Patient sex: M
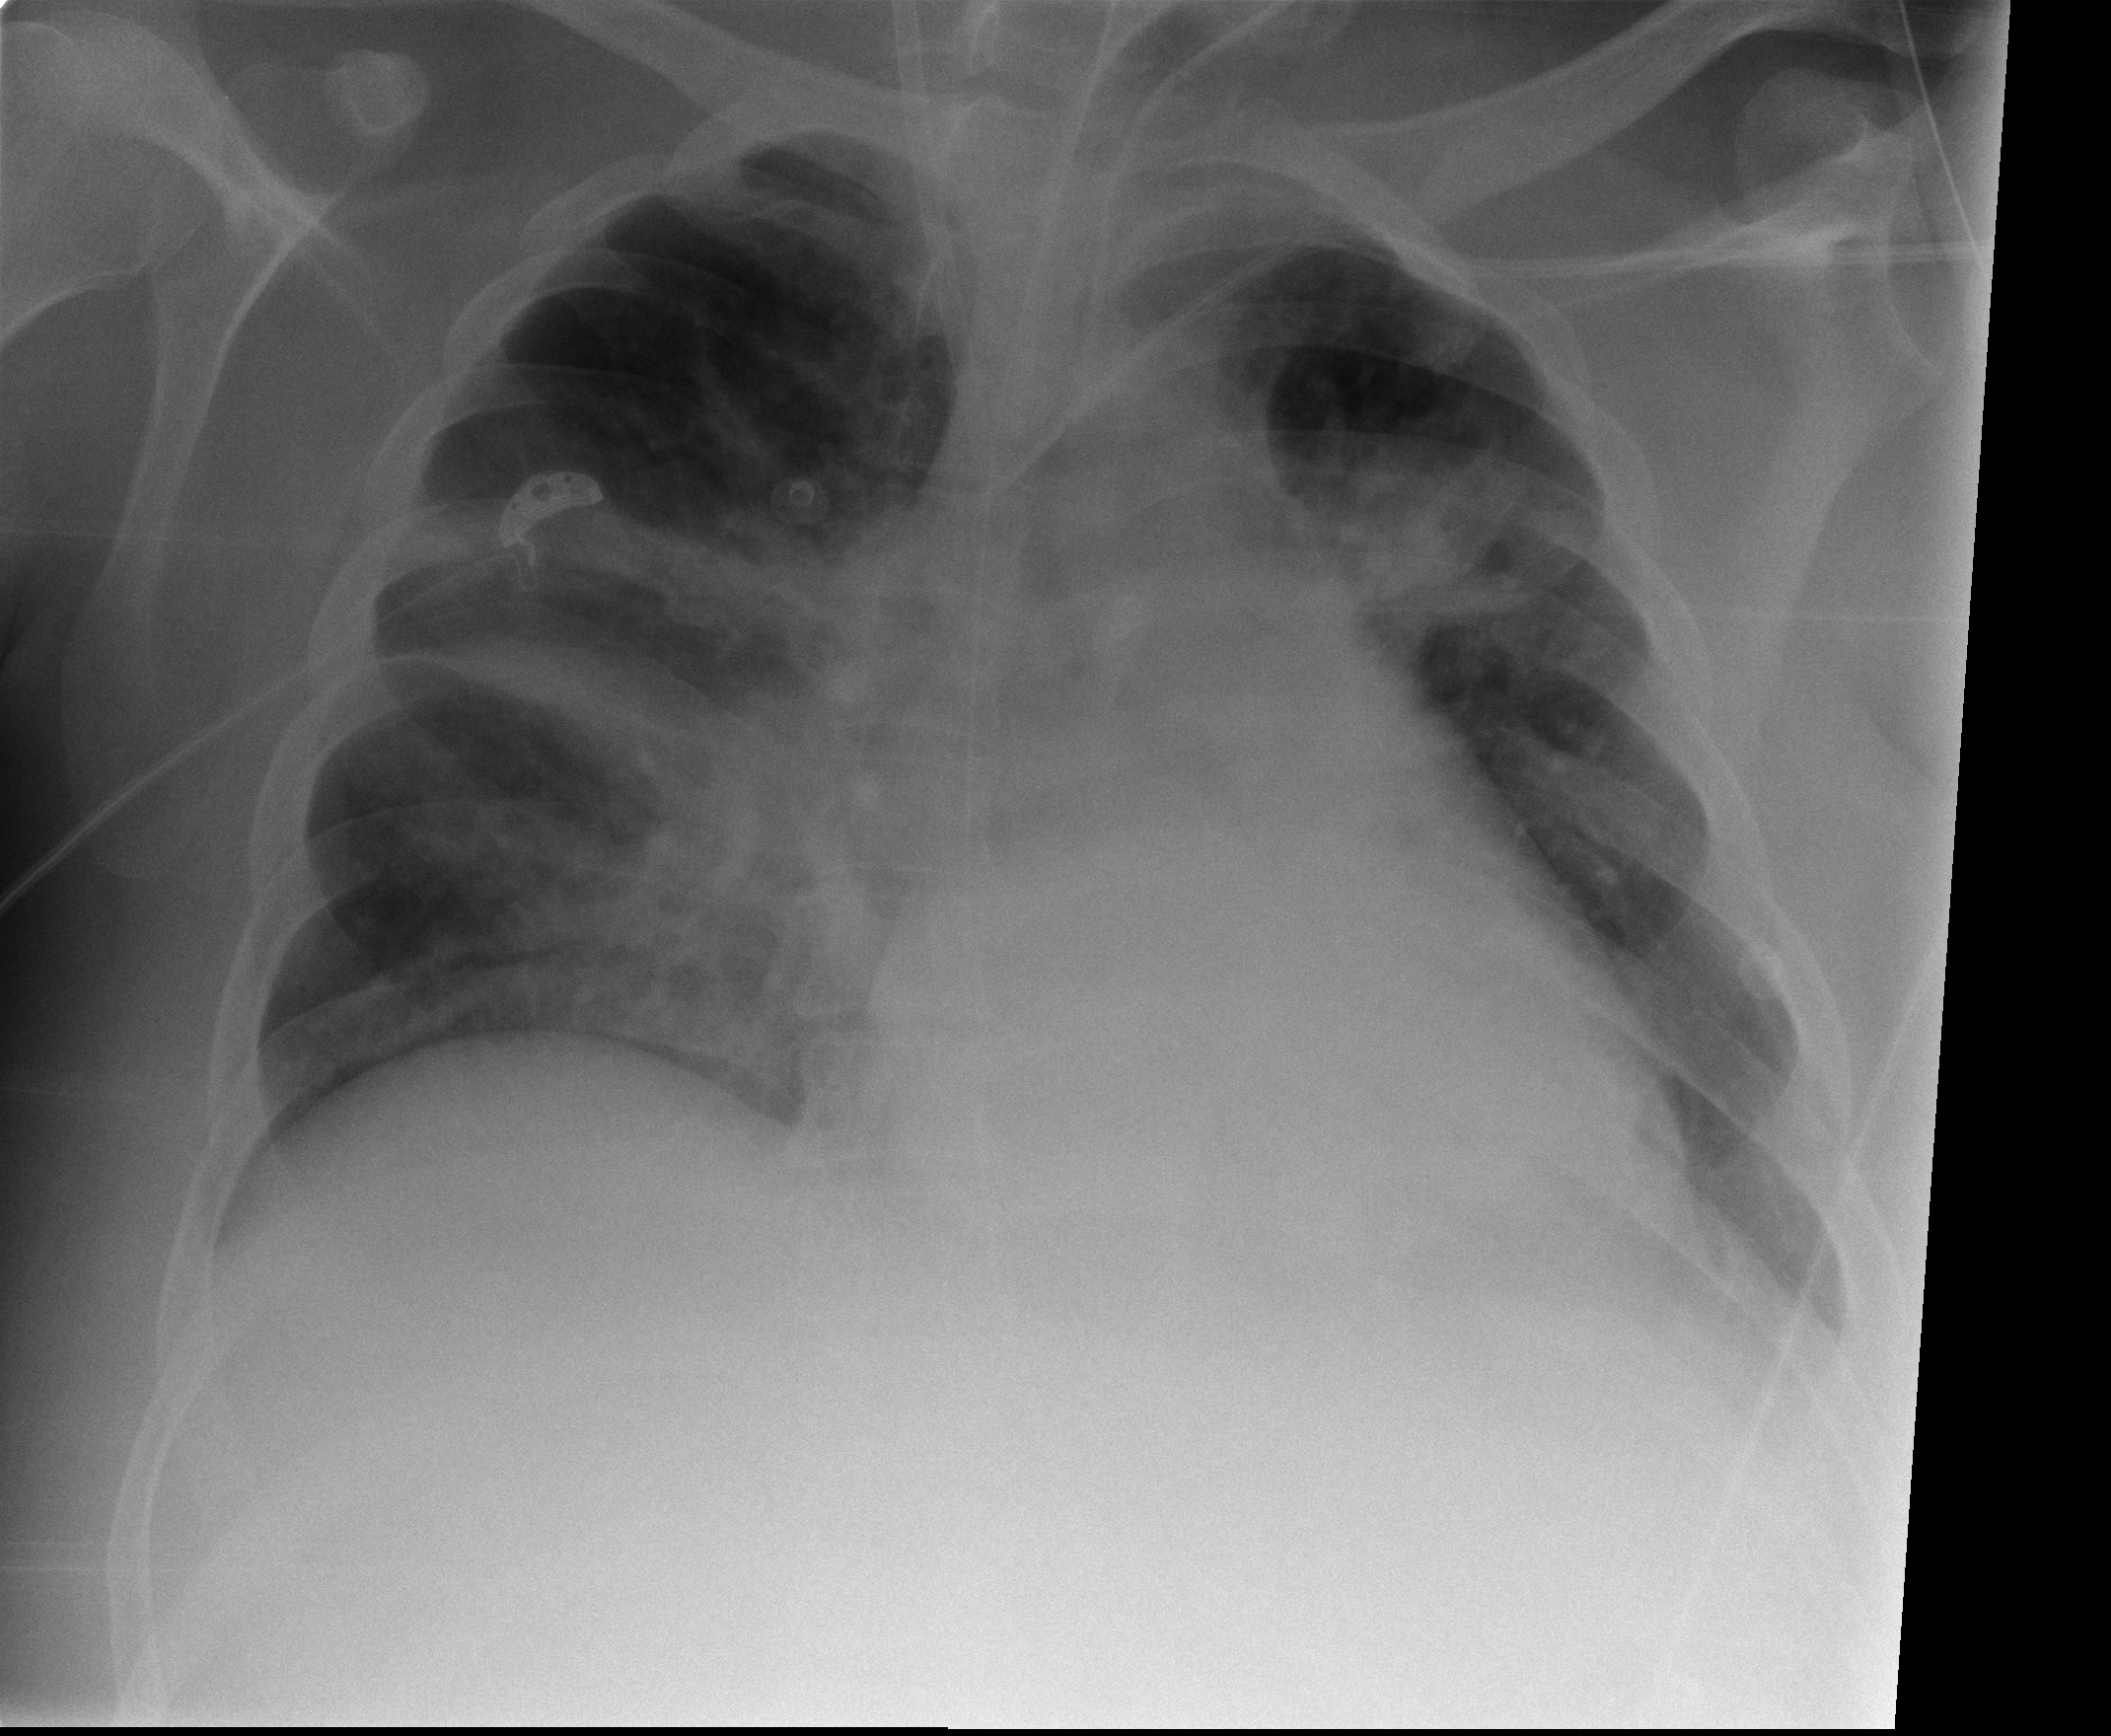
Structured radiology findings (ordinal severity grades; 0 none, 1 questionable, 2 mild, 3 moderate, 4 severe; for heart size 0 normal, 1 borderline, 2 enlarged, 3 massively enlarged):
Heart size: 0
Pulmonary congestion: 3
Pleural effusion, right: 1
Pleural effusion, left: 2
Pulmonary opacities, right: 3
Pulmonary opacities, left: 3
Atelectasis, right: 2
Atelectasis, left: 2